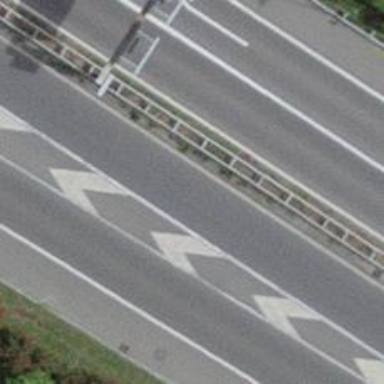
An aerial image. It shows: Asphalt road designated as trunk highway.